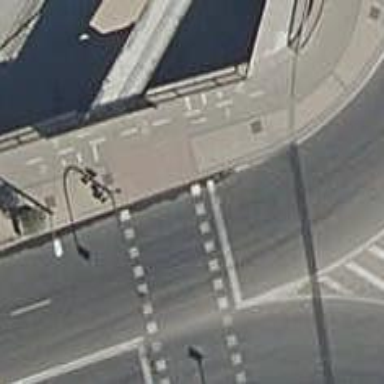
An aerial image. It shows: Road with traffic signals at the crossing.